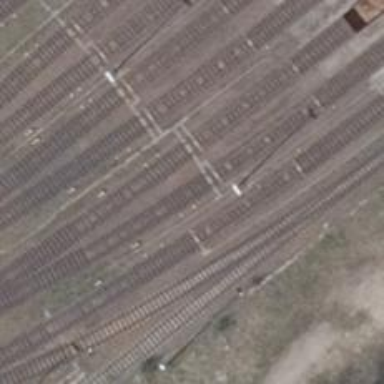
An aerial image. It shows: Rail yard with electrified contact lines for the railway.